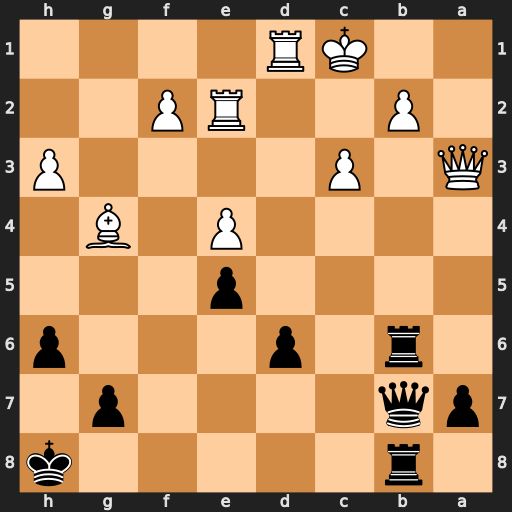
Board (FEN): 1r5k/pq4p1/1r1p3p/4p3/4P1B1/Q1P4P/1P2RP2/2KR4
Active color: b
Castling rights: -
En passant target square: -
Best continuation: Ra6 Qxd6 Rxd6